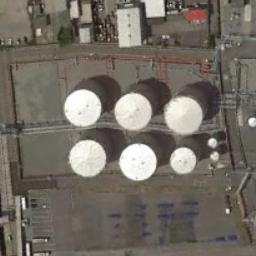
Label: storage tanks